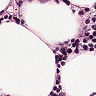
Metastatic tissue present: no